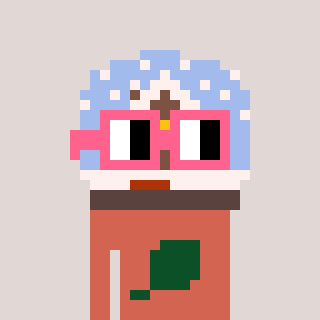
a pixel art character with square pink glasses, a snow globe-shaped head and a peachy-colored body on a warm background